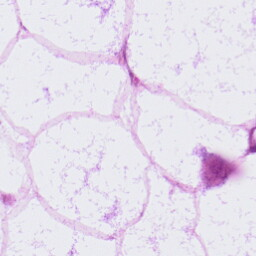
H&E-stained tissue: LymphNode